Field crop: maize
Growth stage: 1
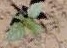
Species: datura